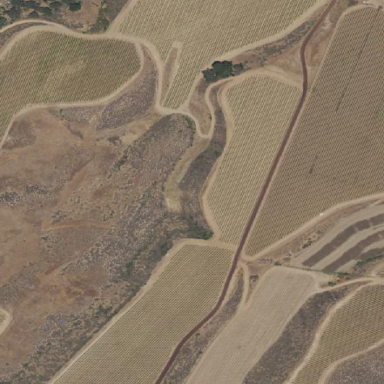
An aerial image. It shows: Unique farmland with vineyards growing grapes.